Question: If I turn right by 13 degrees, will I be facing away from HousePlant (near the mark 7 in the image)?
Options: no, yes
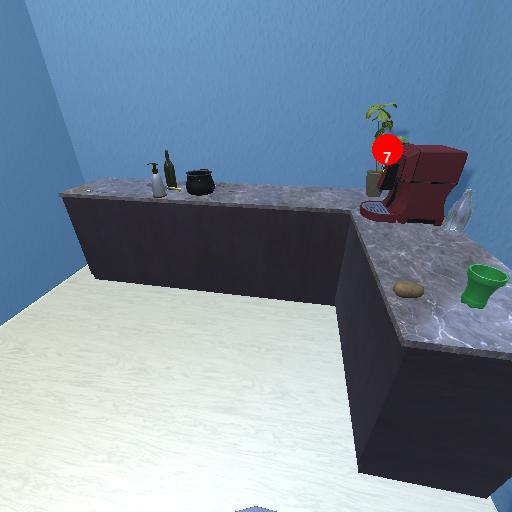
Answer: no